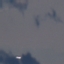
Land use / land cover: SeaLake